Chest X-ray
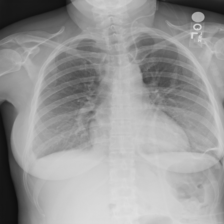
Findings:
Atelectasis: negative
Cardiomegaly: negative
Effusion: negative
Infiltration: negative
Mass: negative
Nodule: negative
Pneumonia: negative
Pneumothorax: negative
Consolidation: negative
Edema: negative
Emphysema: negative
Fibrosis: negative
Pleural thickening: negative
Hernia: negative